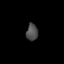
Tissue: lung
Cell type: Endothelial cells
Senescence score: 0.5943
Nuclear area (px): 191
Mean DAPI intensity: 76.424